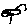
Label: cat